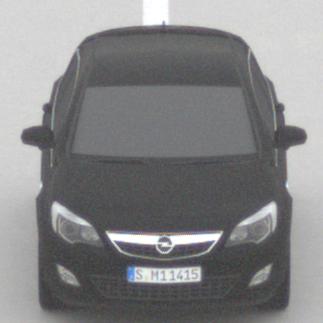
Make: Opel
Model: Astra 1.4 ecoFlex
Detailed model: Astra (J)
Model produced from: 2009/12
Model produced until: 2010/12
Doors: 5
Color: black
Road condition: dry road
Daytime: midday
Contrast: low contrast